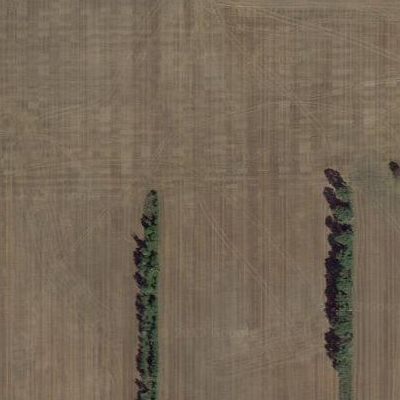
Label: Field